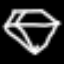
Label: diamond